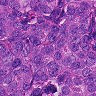
Metastatic tissue present: yes